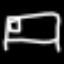
Label: bed